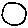
Label: moon